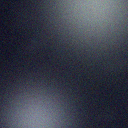
Screen state: off